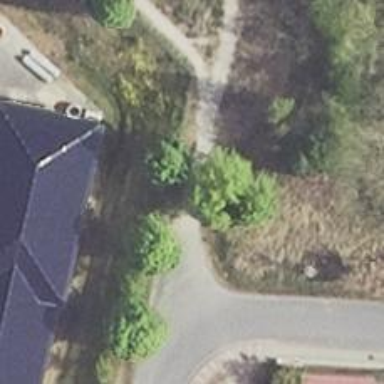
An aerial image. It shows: Path.